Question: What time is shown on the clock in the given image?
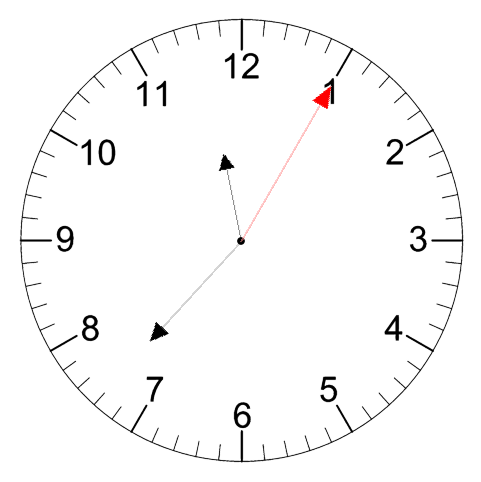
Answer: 11:37:05